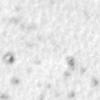
Label: no_change